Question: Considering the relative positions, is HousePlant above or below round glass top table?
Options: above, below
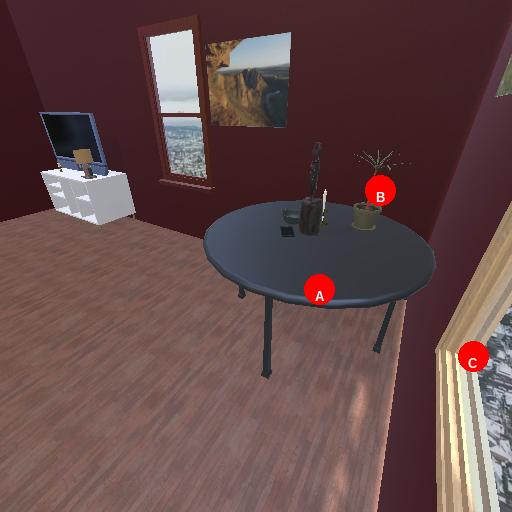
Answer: above